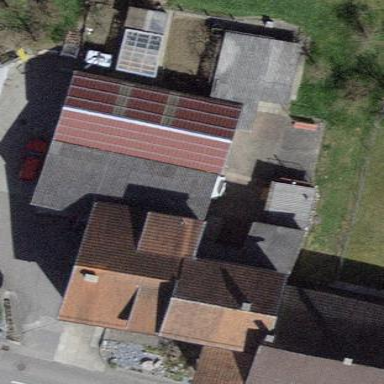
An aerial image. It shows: Building with tile roof.